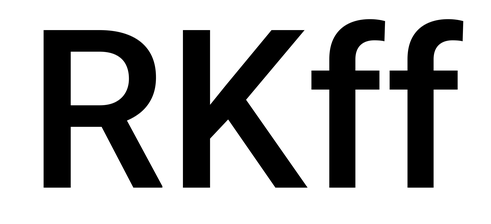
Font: Roboto_Medium